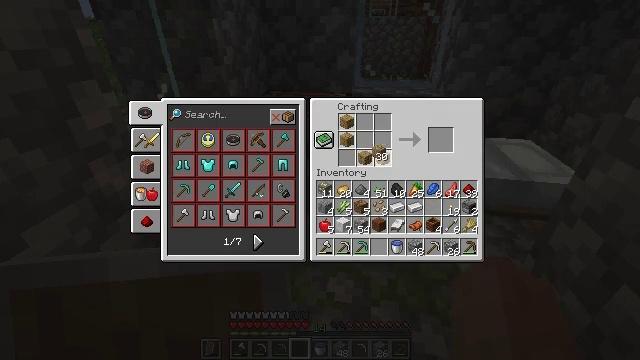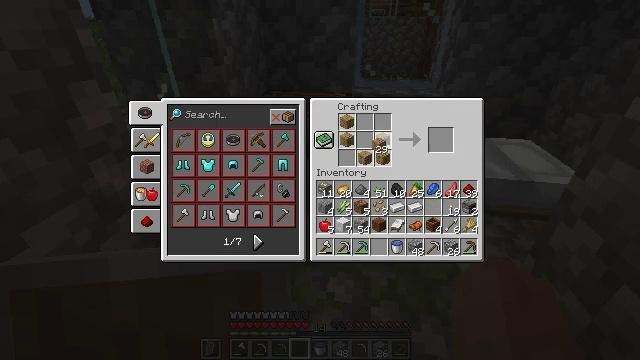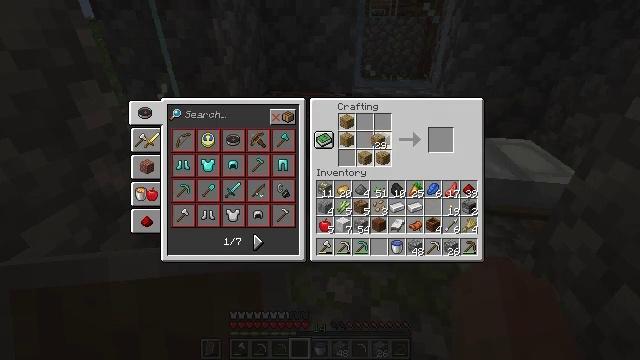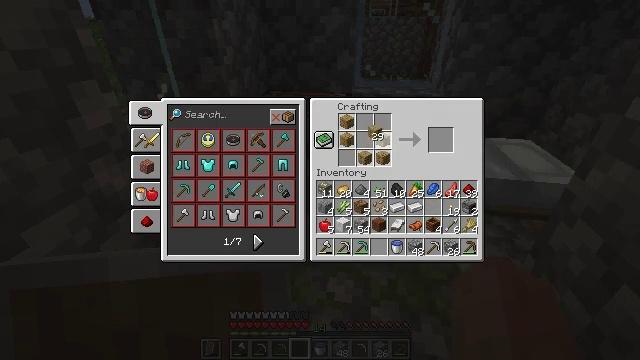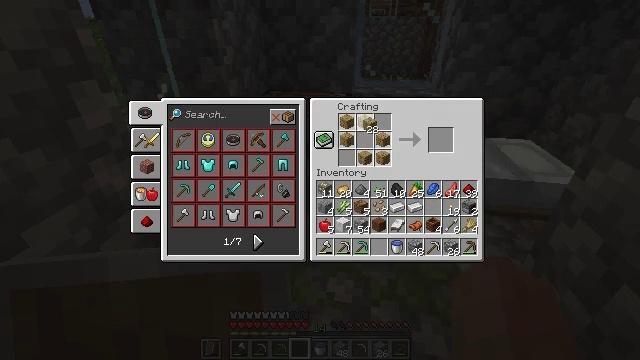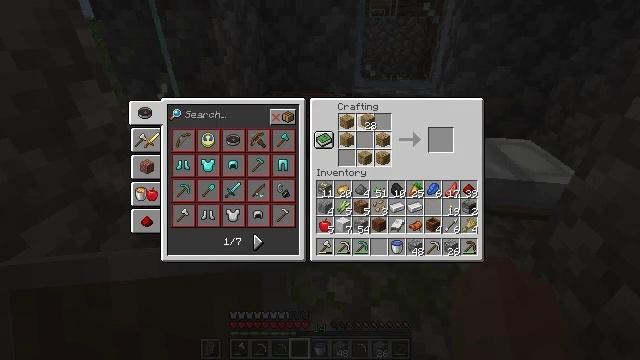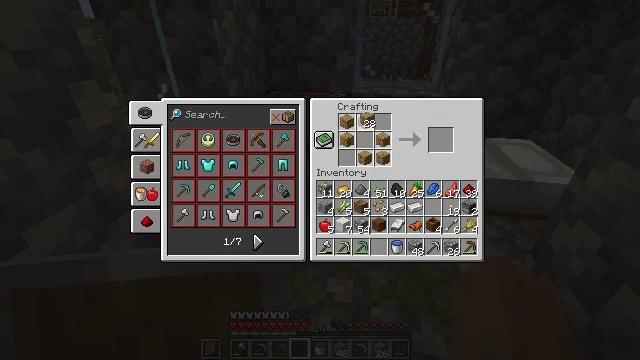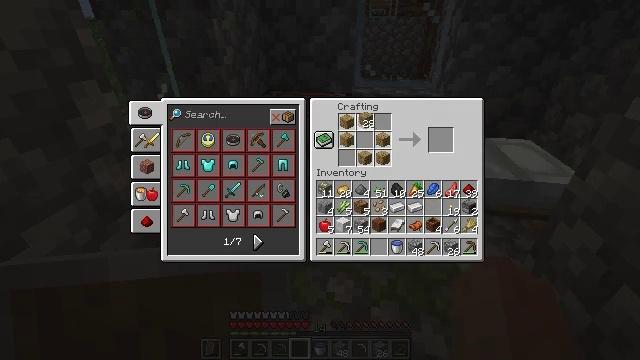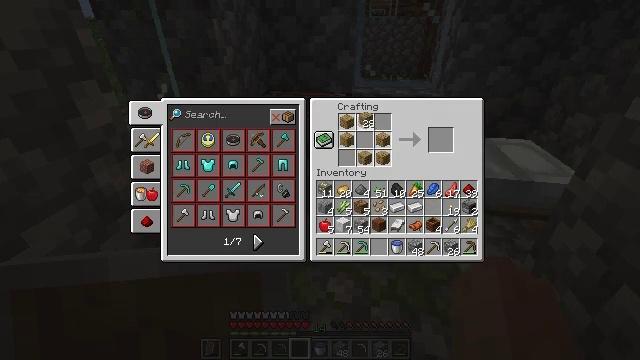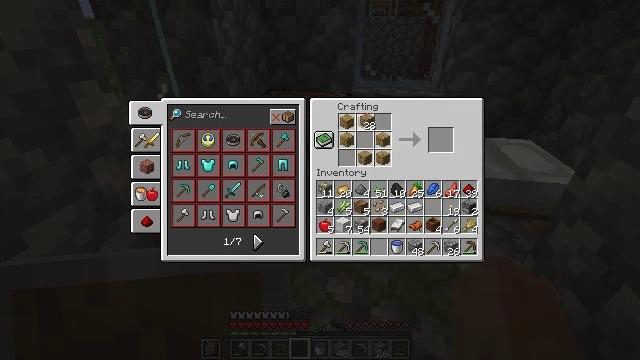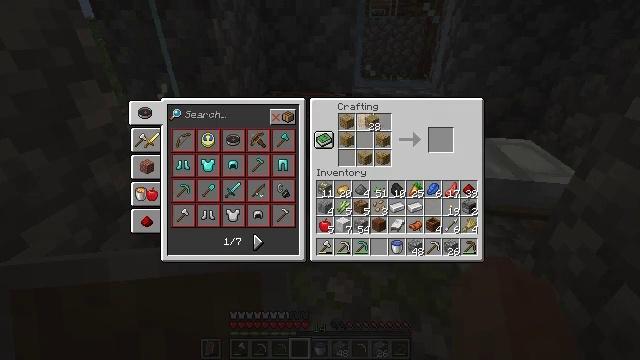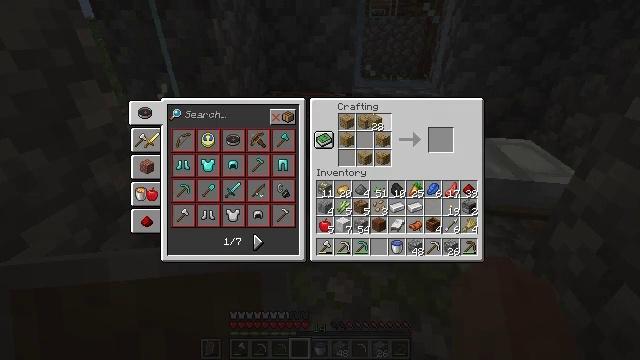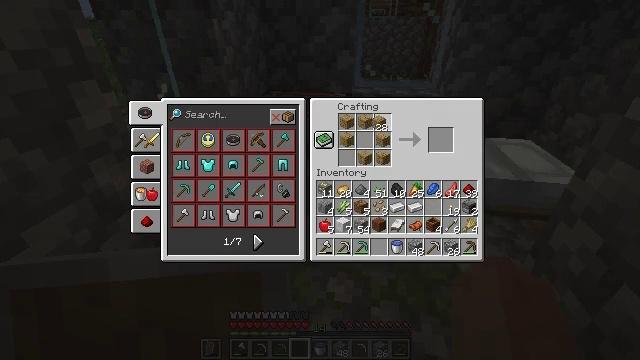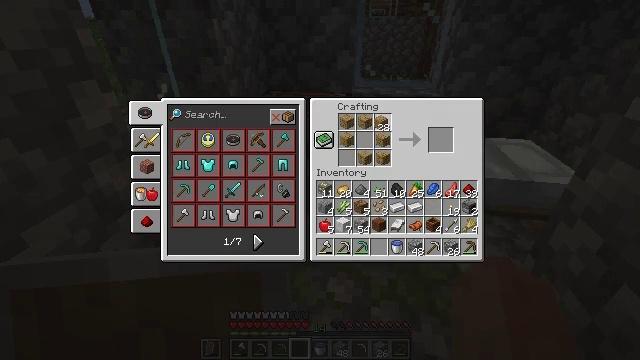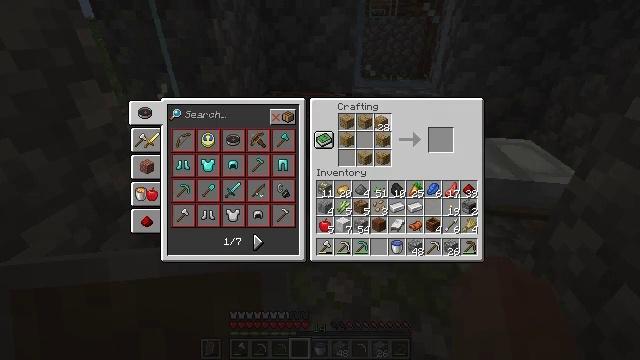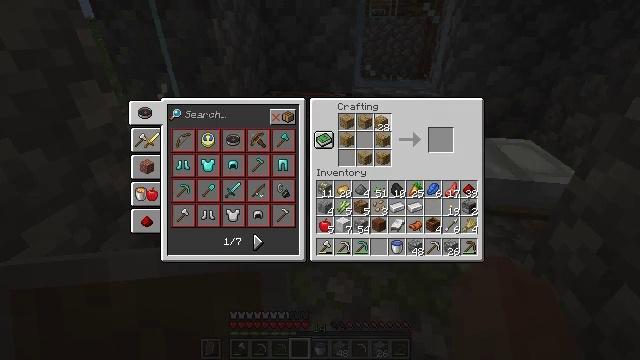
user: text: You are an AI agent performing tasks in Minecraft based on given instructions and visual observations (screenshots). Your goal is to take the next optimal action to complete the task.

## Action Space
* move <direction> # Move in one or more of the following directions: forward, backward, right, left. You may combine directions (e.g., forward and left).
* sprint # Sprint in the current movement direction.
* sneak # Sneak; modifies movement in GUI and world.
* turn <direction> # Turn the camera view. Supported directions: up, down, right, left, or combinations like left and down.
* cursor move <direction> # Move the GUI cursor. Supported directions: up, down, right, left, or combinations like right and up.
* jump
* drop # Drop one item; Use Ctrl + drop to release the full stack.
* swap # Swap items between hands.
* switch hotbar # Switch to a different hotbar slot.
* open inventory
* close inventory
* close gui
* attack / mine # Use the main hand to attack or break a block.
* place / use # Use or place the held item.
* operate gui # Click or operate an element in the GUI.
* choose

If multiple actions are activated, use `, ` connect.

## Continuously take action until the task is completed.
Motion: motion action
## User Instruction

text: Prepare a chest with the crafting table and wooden planks.
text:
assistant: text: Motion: cursor move up, choose
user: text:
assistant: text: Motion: choose
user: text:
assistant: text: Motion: cursor move up, choose
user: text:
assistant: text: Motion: cursor move up, choose
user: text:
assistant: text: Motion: choose
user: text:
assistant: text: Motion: choose
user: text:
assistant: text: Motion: choose
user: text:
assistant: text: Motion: choose
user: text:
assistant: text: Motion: choose
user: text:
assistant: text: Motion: no_op
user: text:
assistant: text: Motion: no_op
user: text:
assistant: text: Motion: no_op
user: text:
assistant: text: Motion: no_op
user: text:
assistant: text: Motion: no_op
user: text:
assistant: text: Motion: choose
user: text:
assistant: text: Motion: choose
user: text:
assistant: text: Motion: cursor move left
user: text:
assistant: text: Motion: cursor move left and down
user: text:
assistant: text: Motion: cursor move left and down
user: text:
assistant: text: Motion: no_op
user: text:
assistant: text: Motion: no_op
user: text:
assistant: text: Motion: no_op
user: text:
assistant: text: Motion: no_op
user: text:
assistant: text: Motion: choose
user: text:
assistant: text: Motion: choose
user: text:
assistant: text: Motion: choose
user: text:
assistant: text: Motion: no_op
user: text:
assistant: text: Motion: no_op
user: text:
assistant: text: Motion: cursor move up
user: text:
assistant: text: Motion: cursor move up